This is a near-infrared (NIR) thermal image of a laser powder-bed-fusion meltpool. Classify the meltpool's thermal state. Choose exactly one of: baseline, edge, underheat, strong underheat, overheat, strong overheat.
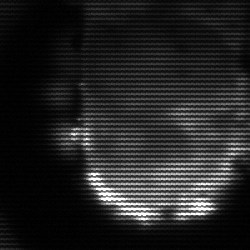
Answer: baseline